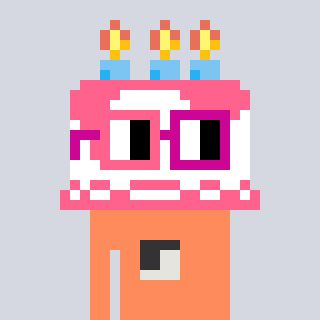
a pixel art character with square pink and red glasses, a cake-shaped head and a peachy-colored body on a cool background